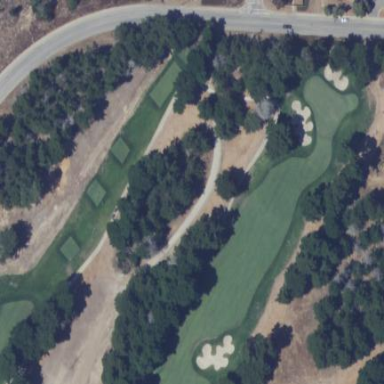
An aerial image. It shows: Scenic golf fairway.